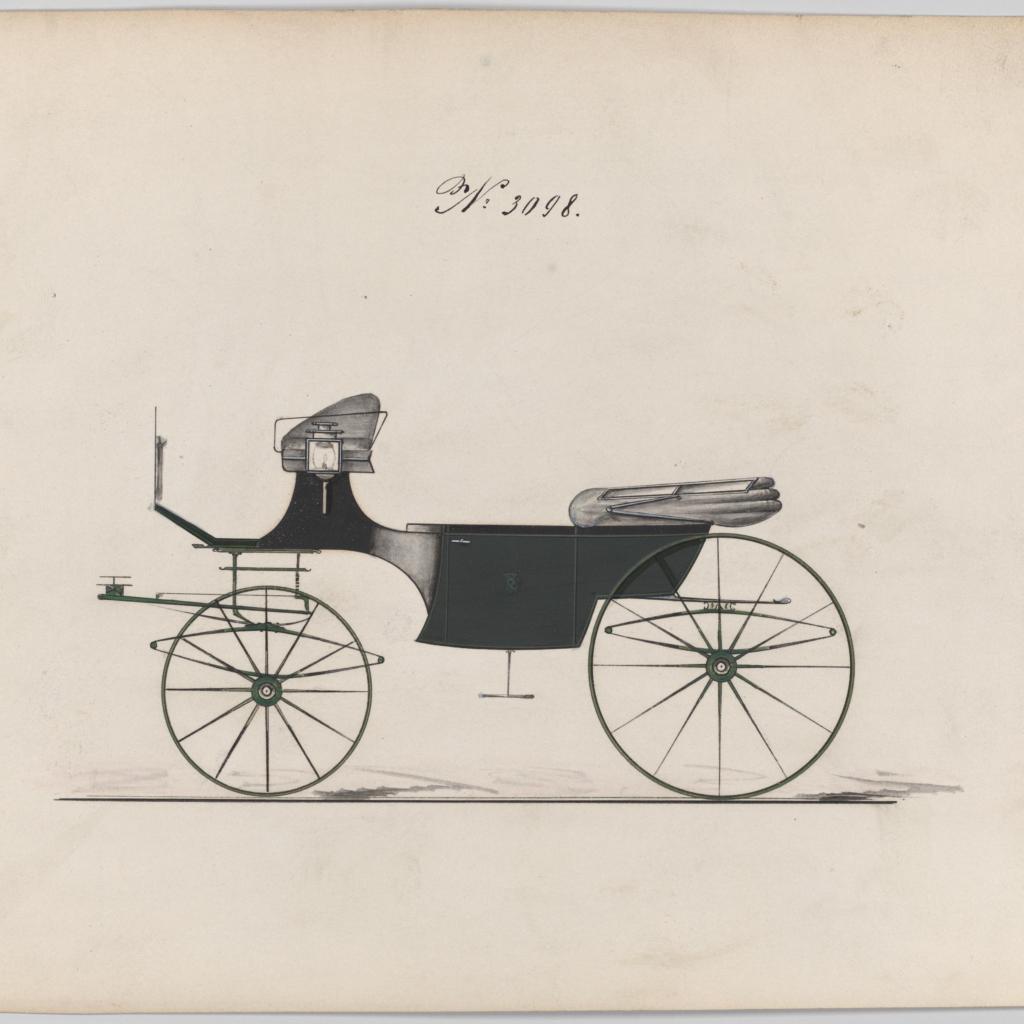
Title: Design for Landaulet, no. 3098
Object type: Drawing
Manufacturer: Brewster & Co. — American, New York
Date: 1875
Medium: Pen and black ink, watercolor and gouache with gum arabic
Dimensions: Sheet: 7 x 9 7/8 in. (17.8 x 25.1 cm)
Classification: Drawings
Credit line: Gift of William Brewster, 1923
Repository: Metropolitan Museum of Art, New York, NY